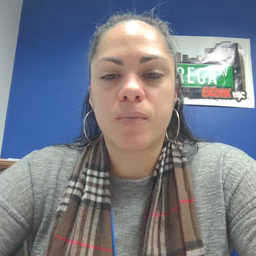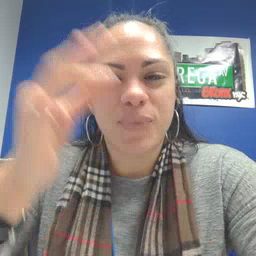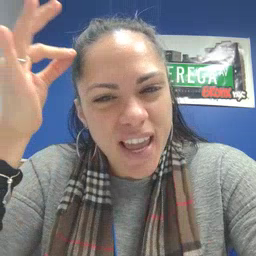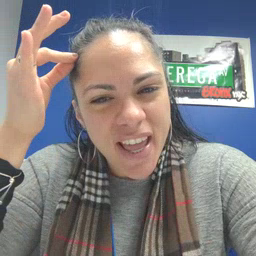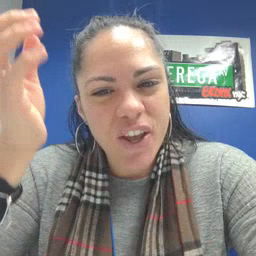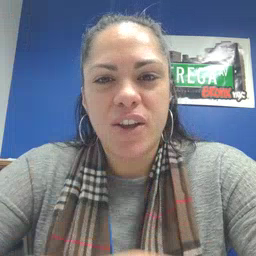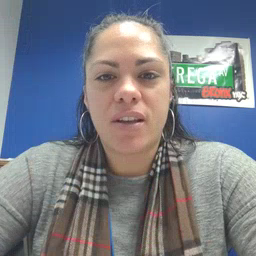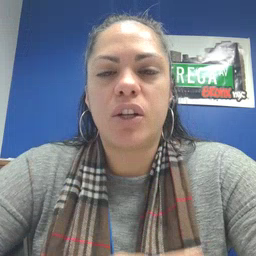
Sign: hair